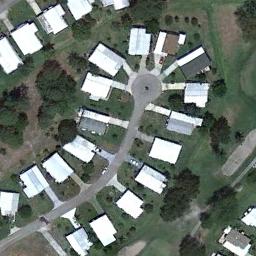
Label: mobile_home_park